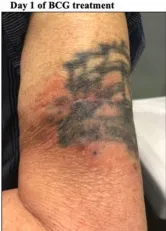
Representative clinical course of a case of a complete responder, patient #2. Photo of lesion on the day of BCG initiation.
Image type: medical_photograph (skin_photograph)